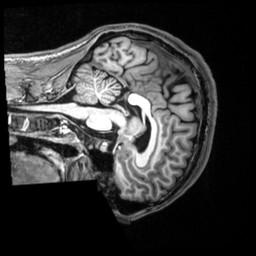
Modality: T1w
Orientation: sagittal
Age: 24
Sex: male
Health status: healthy
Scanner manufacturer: siemens
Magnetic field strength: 3 T
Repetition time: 2.53 s
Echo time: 0.00339 s